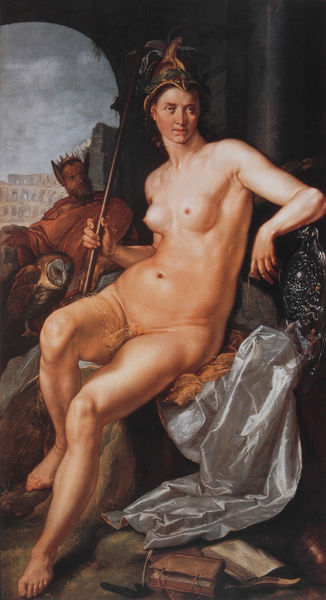
Titel: Minerva
Künstler: Hendrick Goltzius
Standort: Haarlem
Institution: Frans Halsmuseum
Schlagwörter: akt, dunkel, felsen, fuß, gemälde, hand, himmel, kopf, körper, lendenschurz, mann, nackt, schatten, umhang, vogel, weiß, wolken, gelb, sitzen, stadt, brust, busen, frau, grau, hell, hut, licht, orange, schwarz, stuhl, säule, ausblick, blick, dame, gebäude, haus, rot, schleier, tuch, haube, hochformat, bart, mütze, architektur, arm, arme, falten, federn, inkarnat, silber, portrait, öl, häuser, boden, gewand, mantel, sitzend, stoff, krone, seide, stock, krug, vase, beine, brüste, füße, bücher, bogen, stab, bank, rundbogen, krieg, lanze, glanz, nabel, bauch, laken, knie, scham, schenkel, tor, schild, ruine, antike, buch, gestützt, durchblick, torbogen, nack, literatur, kiste, helm, mythologie, göttin, rom, silbern, manierismus, teufel, zeus, amazone, mythologisch, mythos, pan, speer, apoll, eule, blich, athene, minerva, pfeil, zwidder, nike, athena, kriegerin, kämpferin, amphitheater, kolosseum, kollosseum, pallas, lauern, uhu, nackheit, weisheit, aphrodite, stad, attribute, schillernd, bristwarzen, colloseum, fett, hintergrun, kolvase, schwarz speer, stofffalten, eufel, hinterrücks, takt, weißs#bogen